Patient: sex M, age 77
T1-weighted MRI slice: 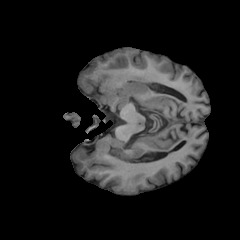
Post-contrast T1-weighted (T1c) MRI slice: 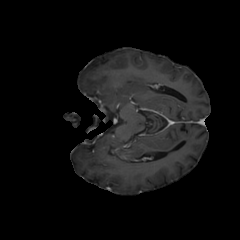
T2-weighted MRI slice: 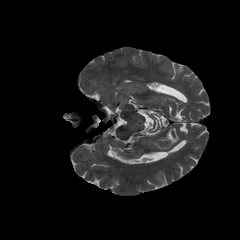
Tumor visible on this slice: no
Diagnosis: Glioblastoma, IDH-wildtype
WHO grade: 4